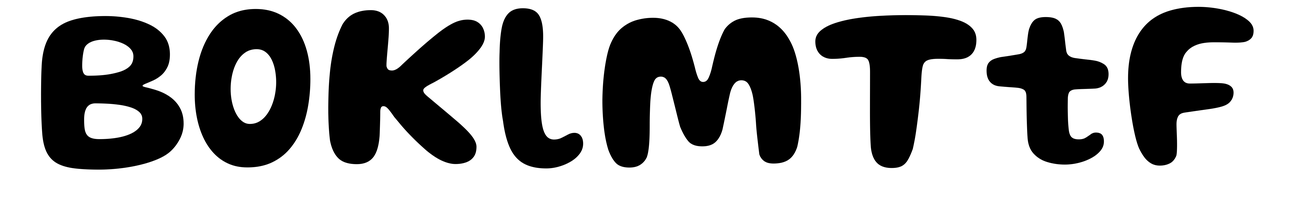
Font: Gluten_SemiBold